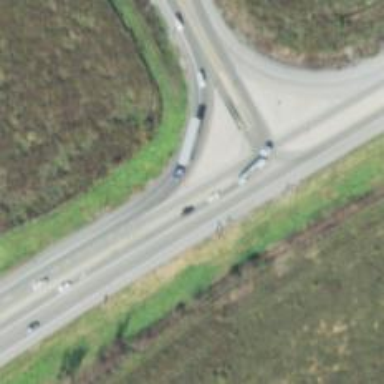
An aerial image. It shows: Asphalt trunk highway which is also expressway.